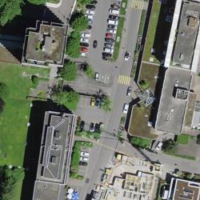
EUNIS habitat code: 54
Species observed at this site:
Aeshna cyanea
Capreolus capreolus
Zoropsis spinimana